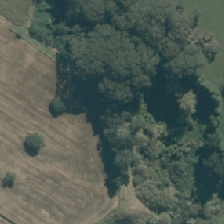
Land cover: deciduous_hardwood